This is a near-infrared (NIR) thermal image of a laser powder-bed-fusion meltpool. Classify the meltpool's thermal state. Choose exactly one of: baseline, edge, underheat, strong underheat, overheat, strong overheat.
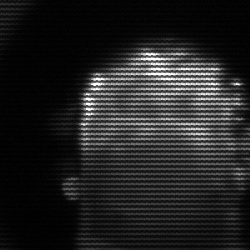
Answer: baseline